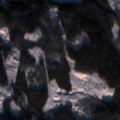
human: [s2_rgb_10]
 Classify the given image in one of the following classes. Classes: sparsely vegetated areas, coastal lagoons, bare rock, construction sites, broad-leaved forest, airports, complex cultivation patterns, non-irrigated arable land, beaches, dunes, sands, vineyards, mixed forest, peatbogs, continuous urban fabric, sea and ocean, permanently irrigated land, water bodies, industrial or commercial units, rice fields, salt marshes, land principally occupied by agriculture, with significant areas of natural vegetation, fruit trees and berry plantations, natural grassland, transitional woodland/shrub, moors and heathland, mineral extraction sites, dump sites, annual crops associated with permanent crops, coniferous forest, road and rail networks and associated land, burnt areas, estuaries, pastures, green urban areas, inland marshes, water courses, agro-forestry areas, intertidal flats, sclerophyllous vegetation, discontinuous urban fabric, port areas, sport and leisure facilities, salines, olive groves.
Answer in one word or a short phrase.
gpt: coniferous forest, mixed forest